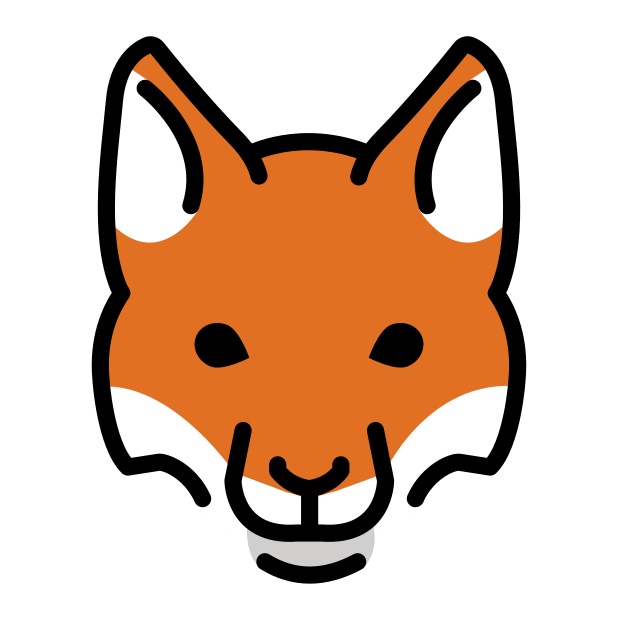
Emoji: 🦊
Name: fox face
Unicode: 0x1f98a